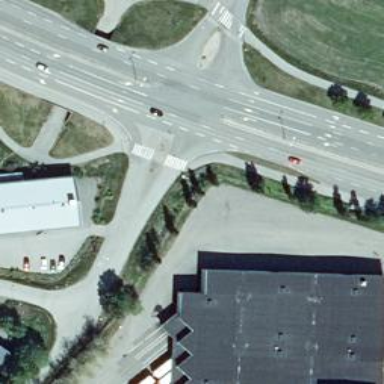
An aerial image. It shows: Crossing on the road.